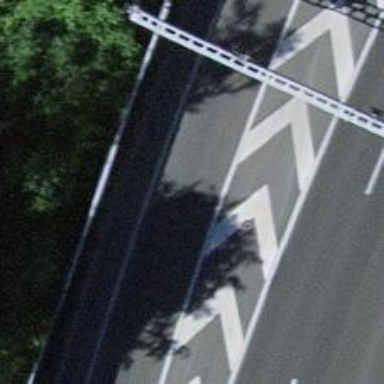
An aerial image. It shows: Asphalt motorway link.